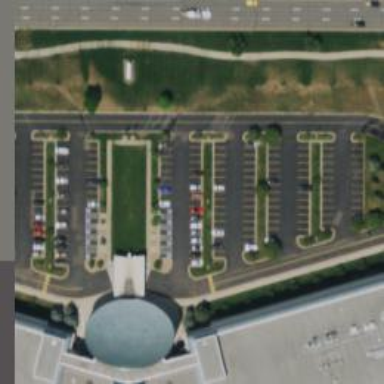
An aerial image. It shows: Parking space.